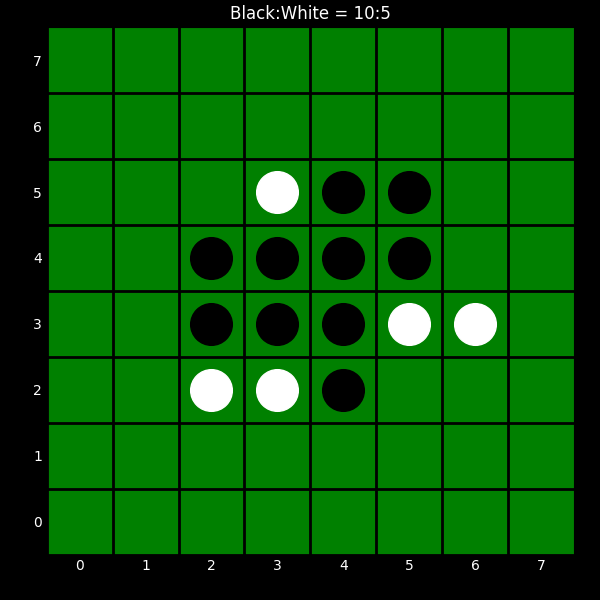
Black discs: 10
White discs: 5